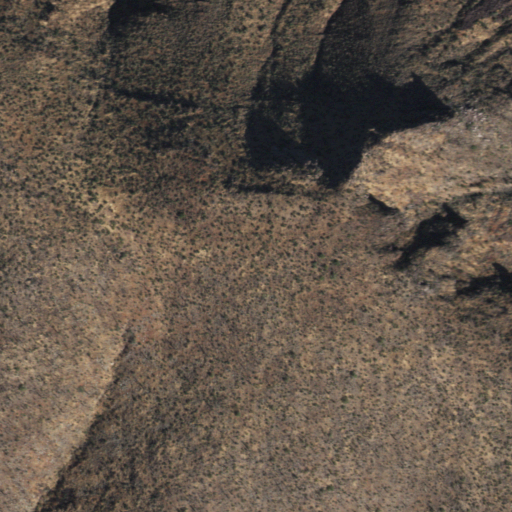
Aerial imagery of mountain in Arizona named Cimarron Peak containing only shrub